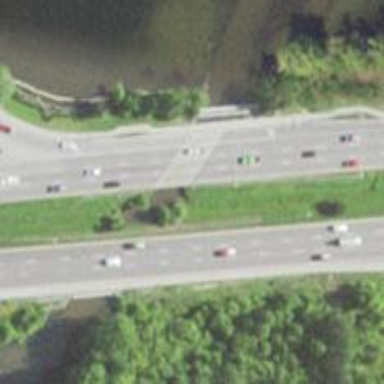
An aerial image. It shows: This image shows trunk highway that functions as expressway.